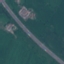
Land use / land cover class: Highway